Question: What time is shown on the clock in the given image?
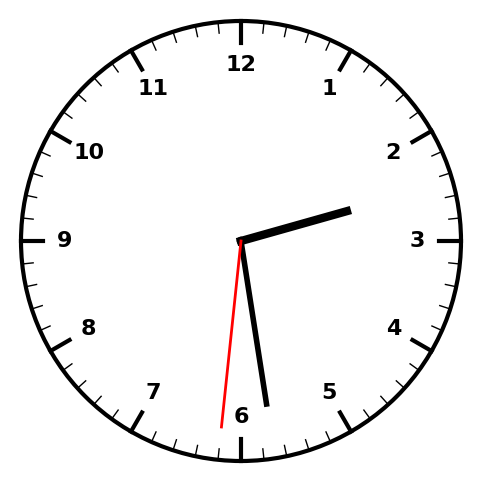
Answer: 02:28:31